Field crop: maize
Growth stage: 1
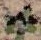
Species: chenopodium